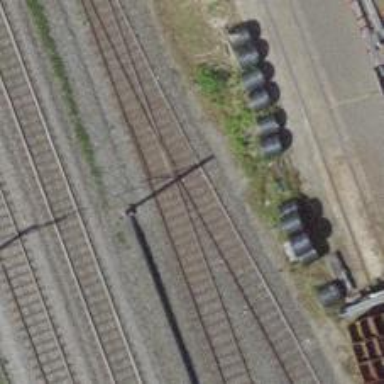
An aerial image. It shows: Single-track railway spur.